Question: Ive been trying to remove a thousands separator from this string but with no luck.
I have tried a 'trim()', 'replace("\s")' and unicode values like '' '', '' '', '' '' but with no luck. Picture below shows the string

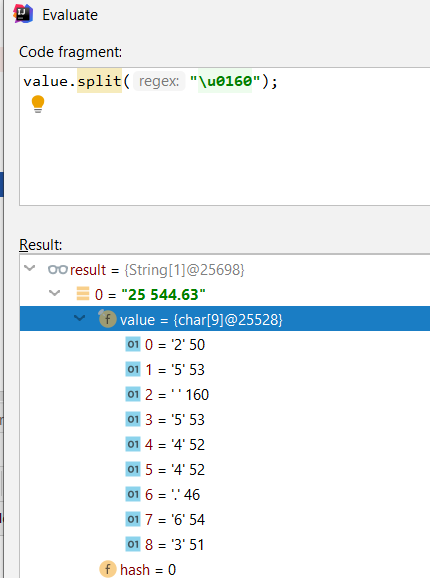
Answer: The character you see is a non-breaking space: ' '. You can get rid of it using 'String.replace', for example.
'''
value = value.replace(" ", "");
'''